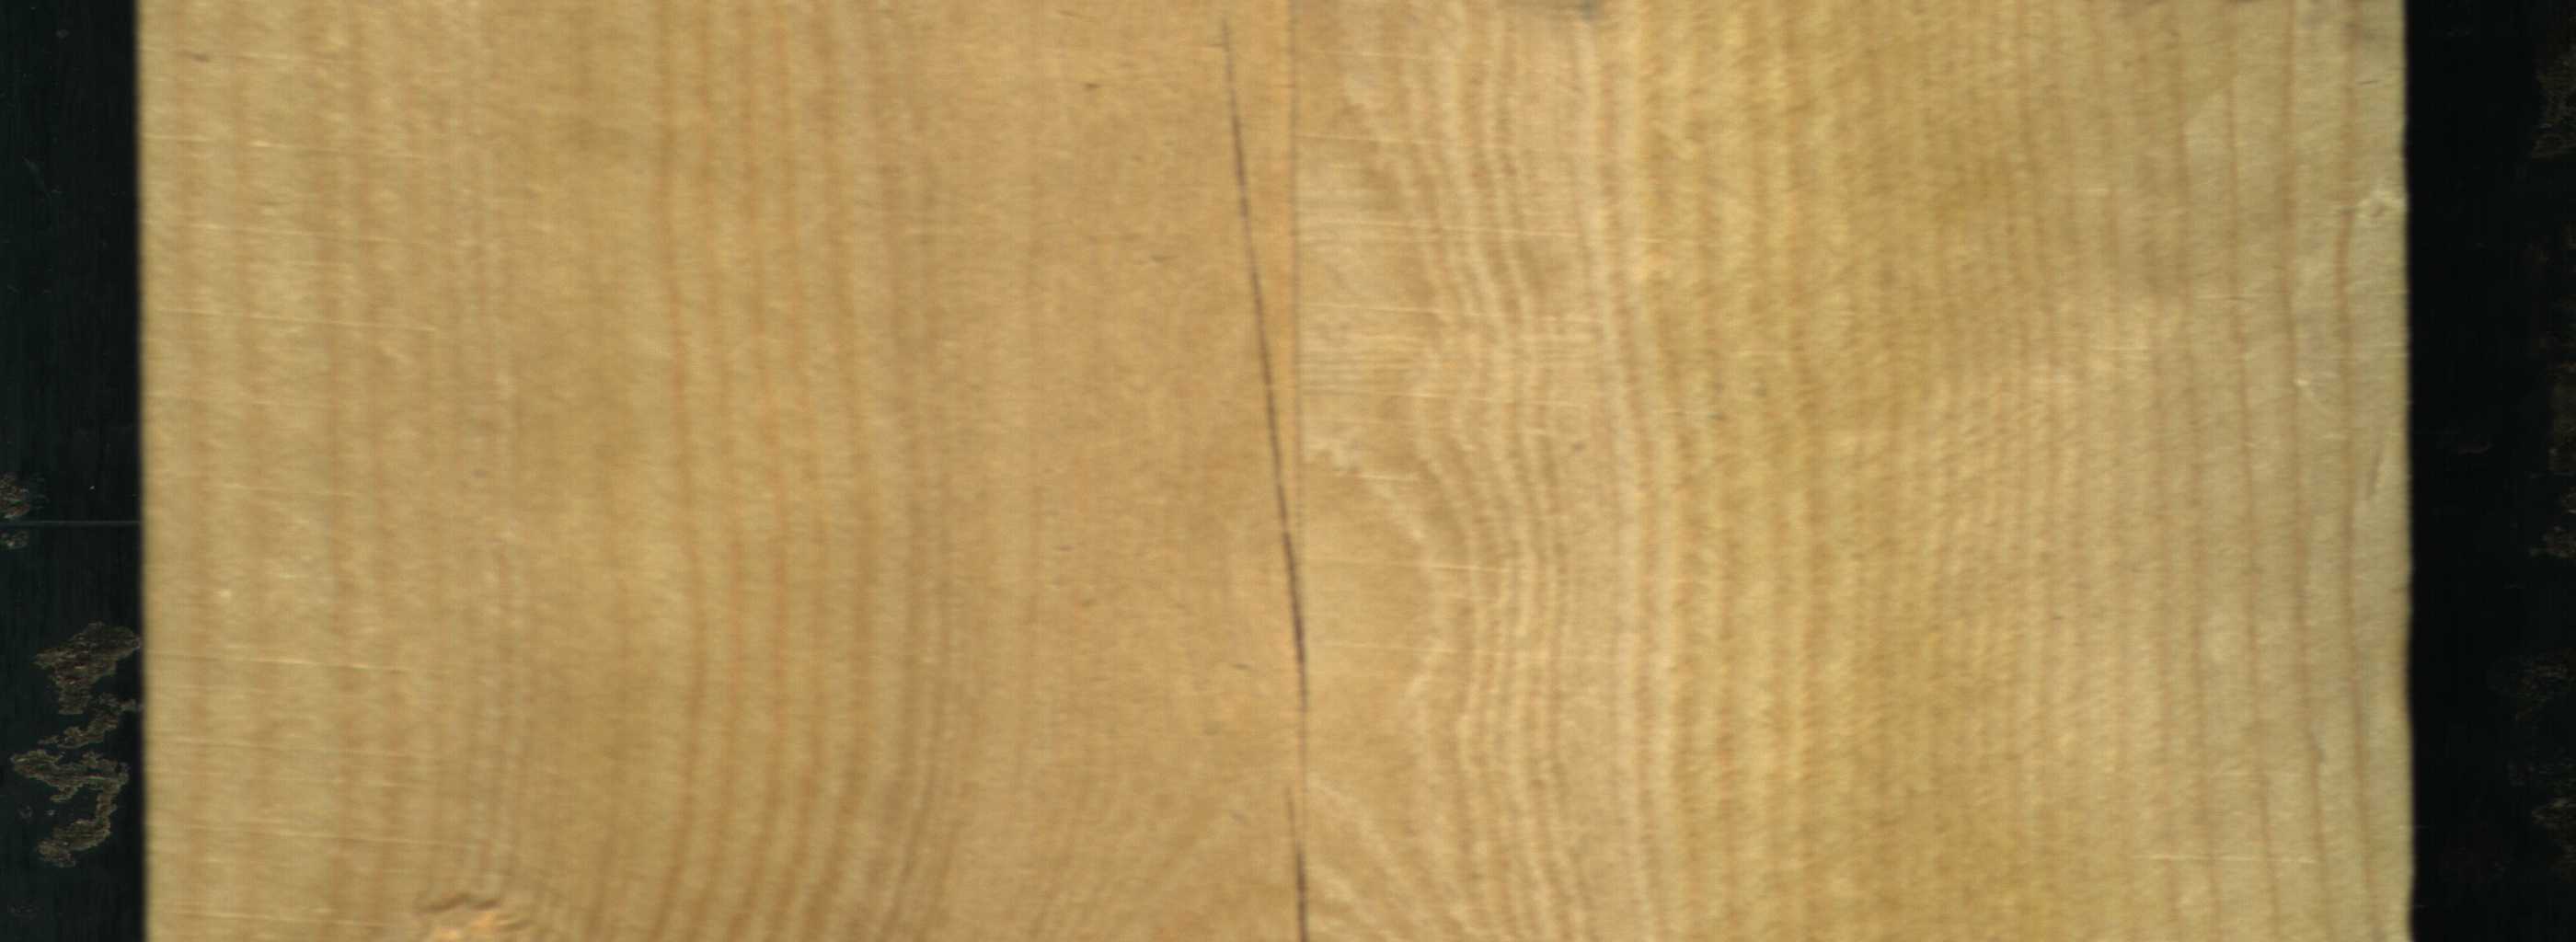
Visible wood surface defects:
Crack